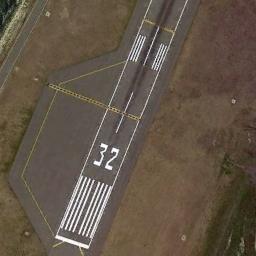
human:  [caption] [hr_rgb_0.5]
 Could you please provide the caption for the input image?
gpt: The runway is marked with white Numbers .

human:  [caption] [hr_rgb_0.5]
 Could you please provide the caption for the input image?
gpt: Next to the runway is a large area of ​​brown bare ground  A cement floor is attached to one side of the runway  There is a white '32' and a short-line sign on the runway .

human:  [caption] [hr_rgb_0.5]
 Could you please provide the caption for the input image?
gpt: The runway is on the bare land .

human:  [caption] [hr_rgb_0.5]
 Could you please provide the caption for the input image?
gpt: The runway has a threshold marking and two touchdown zone markings and the designation marking is 32 .

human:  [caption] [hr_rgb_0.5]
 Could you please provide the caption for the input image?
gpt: There are brown bare land beside the runway .